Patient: sex M, age 65
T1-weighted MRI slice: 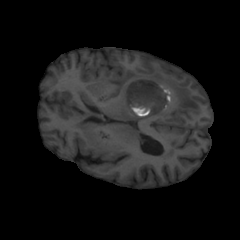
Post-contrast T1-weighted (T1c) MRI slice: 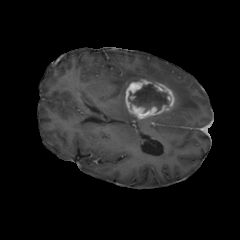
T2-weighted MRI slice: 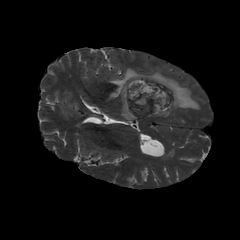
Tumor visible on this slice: yes
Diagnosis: Glioblastoma, IDH-wildtype
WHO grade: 4